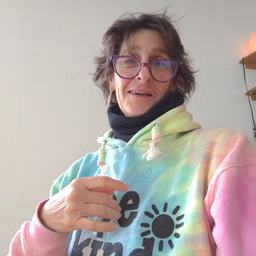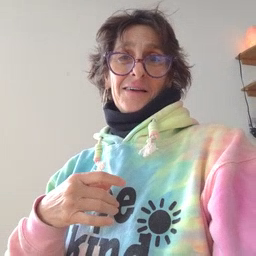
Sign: like